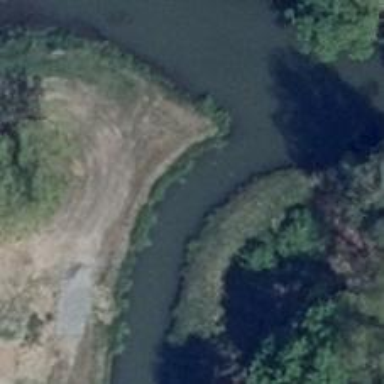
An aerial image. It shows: Canal.